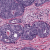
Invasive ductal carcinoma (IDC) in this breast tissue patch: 0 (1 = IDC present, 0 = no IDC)